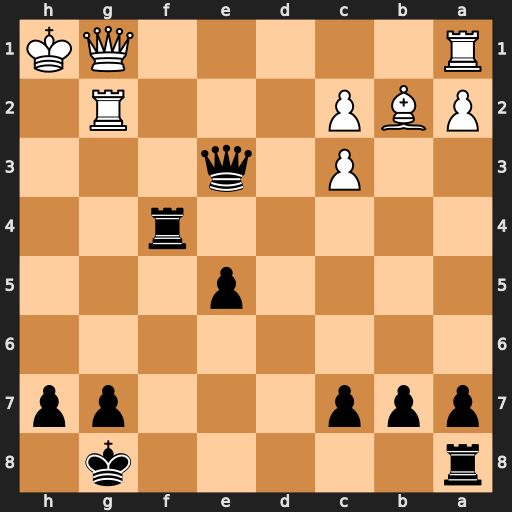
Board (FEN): r5k1/ppp3pp/8/4p3/5r2/2P1q3/PBP3R1/R5QK
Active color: b
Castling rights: -
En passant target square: -
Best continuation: Rh4+ Rh2 Rxh2+ Qxh2 Rf8